Field crop: maize
Growth stage: 2
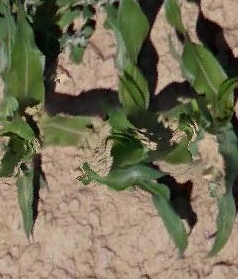
Species: maize